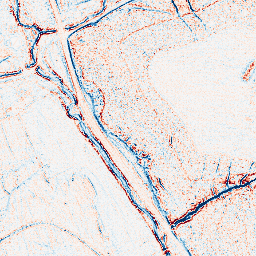
Category: edge_preserving
Decomposition family: anisotropic_diffusion
Decomposition parameters: iterations: 5
kappa: 100
gamma: 0.05
Upsampling method: linear_exact
Upsampling parameters: scale: 4
Upsampling scale: 4